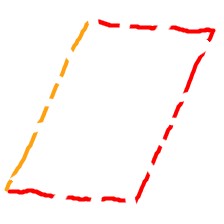
Shape: parallelogram